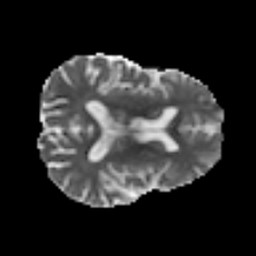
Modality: MD
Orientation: axial
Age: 41
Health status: ill
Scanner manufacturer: philips
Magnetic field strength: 3 T
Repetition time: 9 s
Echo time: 0.127 s